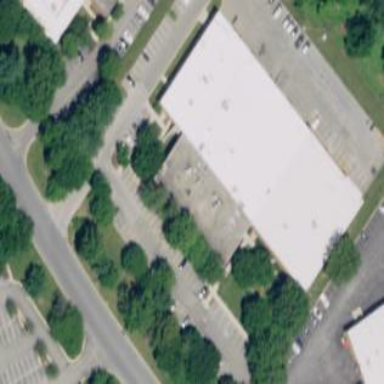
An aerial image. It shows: Commercial building.